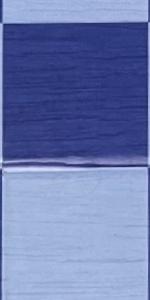
Label: Empty